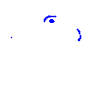
Particle: kaon